Field crop: maize
Growth stage: 2
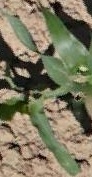
Species: maize